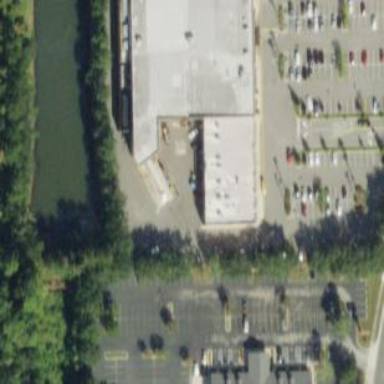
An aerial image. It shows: Building that houses supermarket.